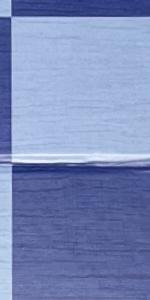
Label: Empty